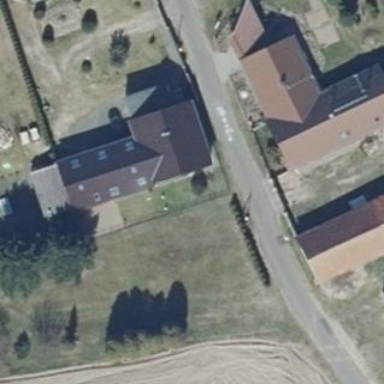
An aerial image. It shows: Residential building with flat grey roof. It has various parts included in its structure.